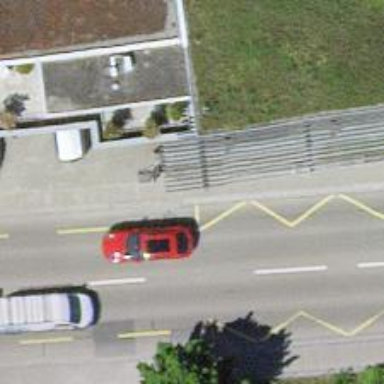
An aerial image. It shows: Platform for public transport and road usage.